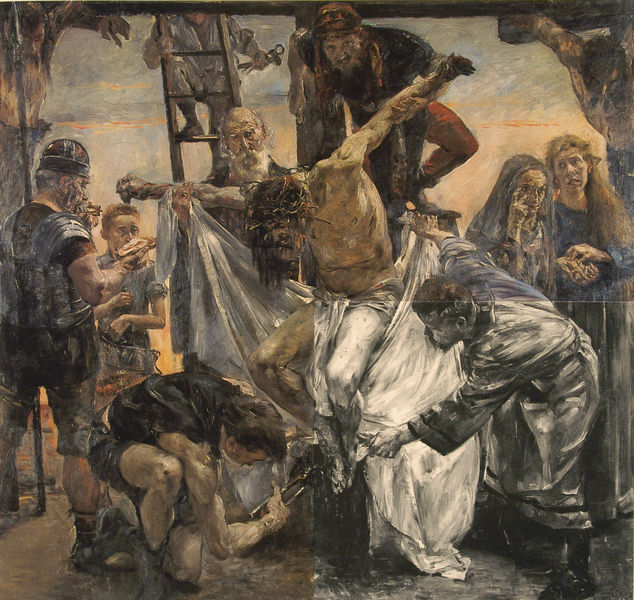
Titel: Kreuzabnahnme
Künstler: Lovis Corinth
Standort: Leipzig
Institution: Museum der Bildenden Künste
Schlagwörter: blau, feuer, gemälde, himmel, körper, lendenschurz, mann, nackt, weiß, wolken, wunde, frauen, gelb, menschen, abend, braun, frau, grau, licht, männer, schwarz, skizze, vordergrund, rot, tuch, malerei, bart, blond, hose, arm, arme, bibel, johannes, leinen, tod, tot, toter, trauer, öl, gewand, haare, realismus, beine, ecke, farbe, ziehen, gewalt, leiter, querformat, lanze, soldaten, kopftuch, starr, deutsch, laken, nagel, nägel, fleisch, corinth, greis, kreuz, weinen, schwarzweiss, waffen, knien, soldat, witz, helm, rüstung, rom, beckmann, römer, helme, kreuze, werkzeug, leintuch, christus, jesus, kreuzabnahme, kreuzigung, leichentuch, leichnam, leid, leiden, dornen, wächter, speer, unfertig, maria, magdalena, beweinung, leichenstarre, maria magdalena, trauern, abnehmen, legionär, dornenkrone, leinentuch, dornenkranz, joseph, kreut, zange, viertel, restauration, abnahme, golgotha, grabtuch, schächer, helfer, marter, passion, leitern, longinus, golgatha, kopfüber, inri, restauriert, bibelszene, fehlstelle, calvarienberg, josef von arimathäa, barabas, armiathäa, dutkus, kruezabnahme, weinende frauen, jesusbild, abnahme vom kreuz